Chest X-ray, PA view. Patient: 64 years old, sex M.
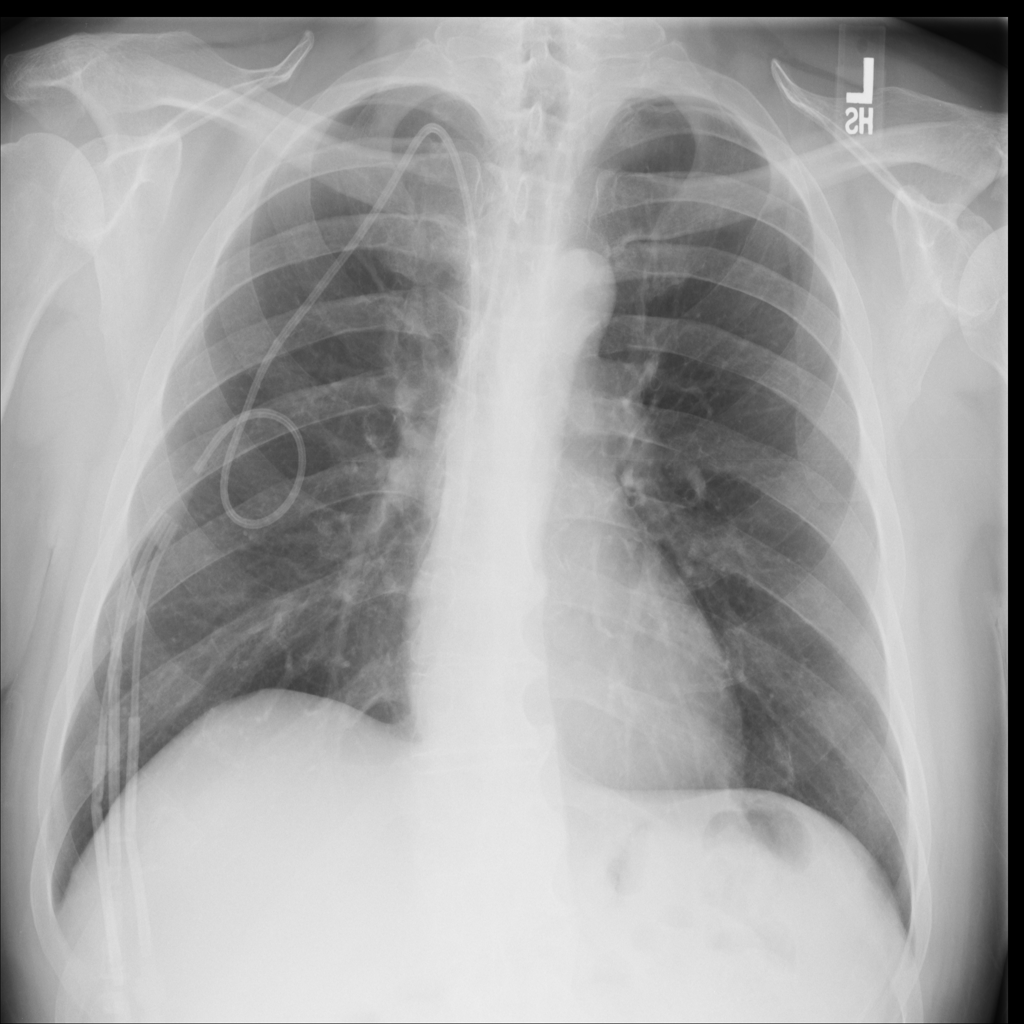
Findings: No Finding